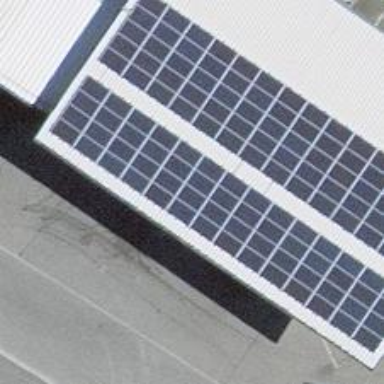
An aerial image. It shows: Solar photovoltaic panel generator.